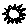
Label: sun